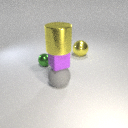
small purple rubber cube above large gray rubber sphere